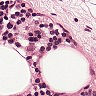
Metastatic tissue present: no